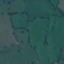
Land use / land cover class: Pasture